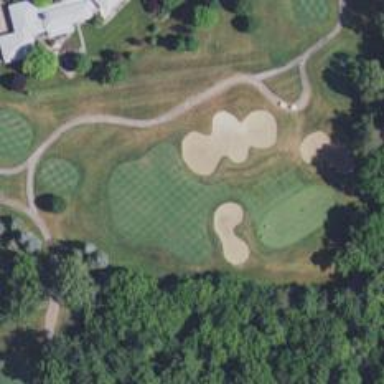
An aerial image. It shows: View of golf hole.